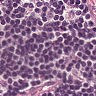
Metastatic tissue present: no